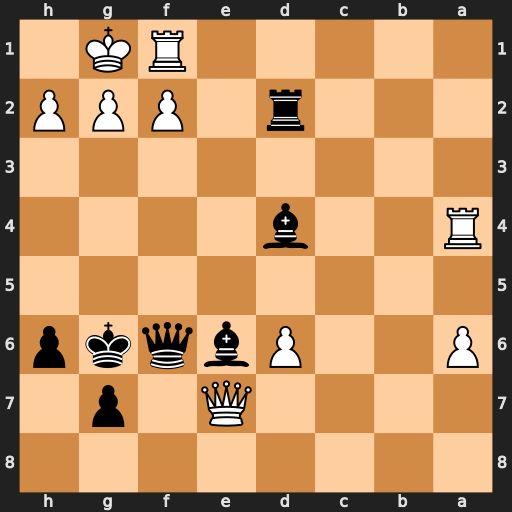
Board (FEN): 8/4Q1p1/P2Pbqkp/8/R2b4/8/3r1PPP/5RK1
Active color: b
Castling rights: -
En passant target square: -
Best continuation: Qxf2+ Rxf2 Rd1#